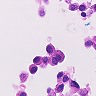
Metastatic tissue present: yes